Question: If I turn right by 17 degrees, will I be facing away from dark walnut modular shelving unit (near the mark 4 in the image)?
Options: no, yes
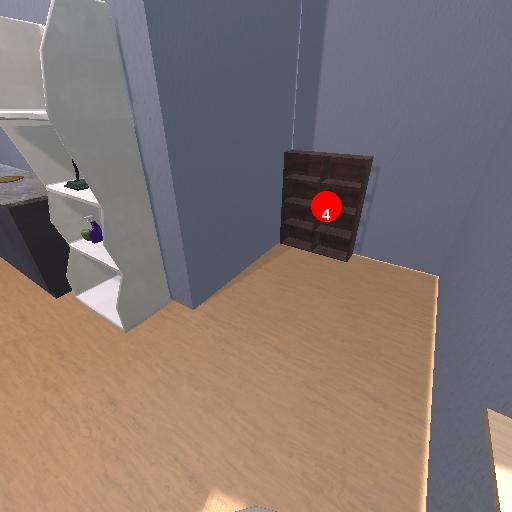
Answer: no